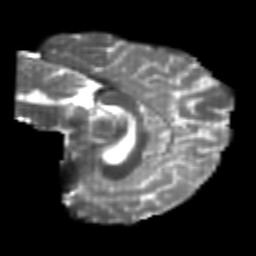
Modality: T2w
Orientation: sagittal
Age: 22
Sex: female
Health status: healthy
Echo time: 0.074 s